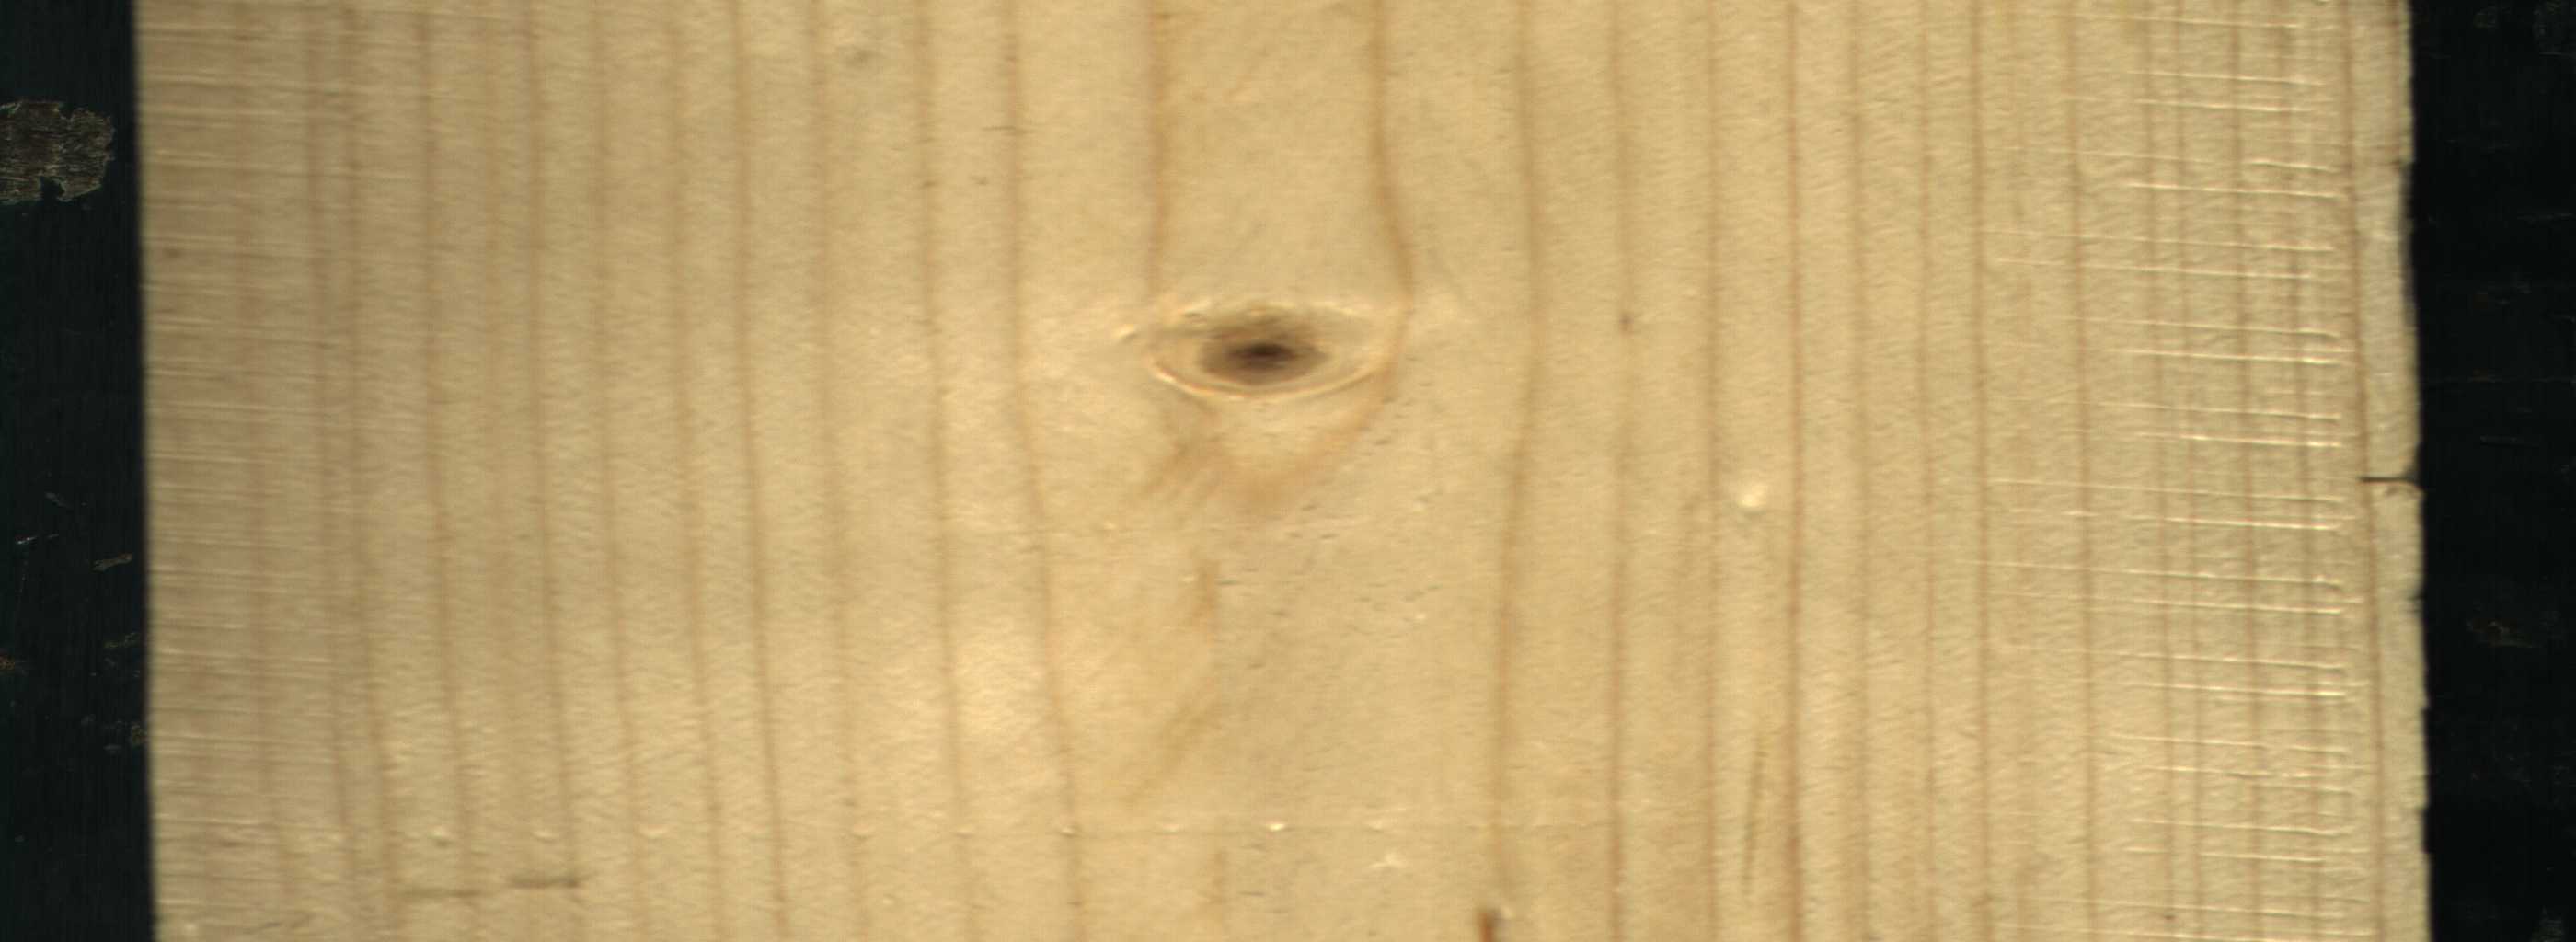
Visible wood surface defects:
Live_Knot